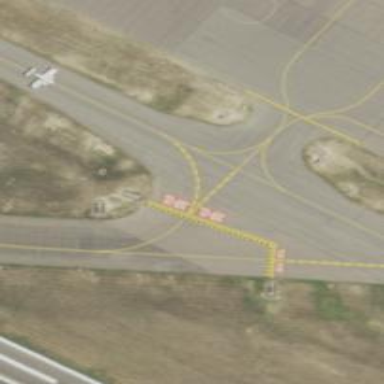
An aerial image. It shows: View of taxiway at the airport.